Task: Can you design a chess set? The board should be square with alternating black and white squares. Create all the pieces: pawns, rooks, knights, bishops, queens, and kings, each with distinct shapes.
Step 2750:
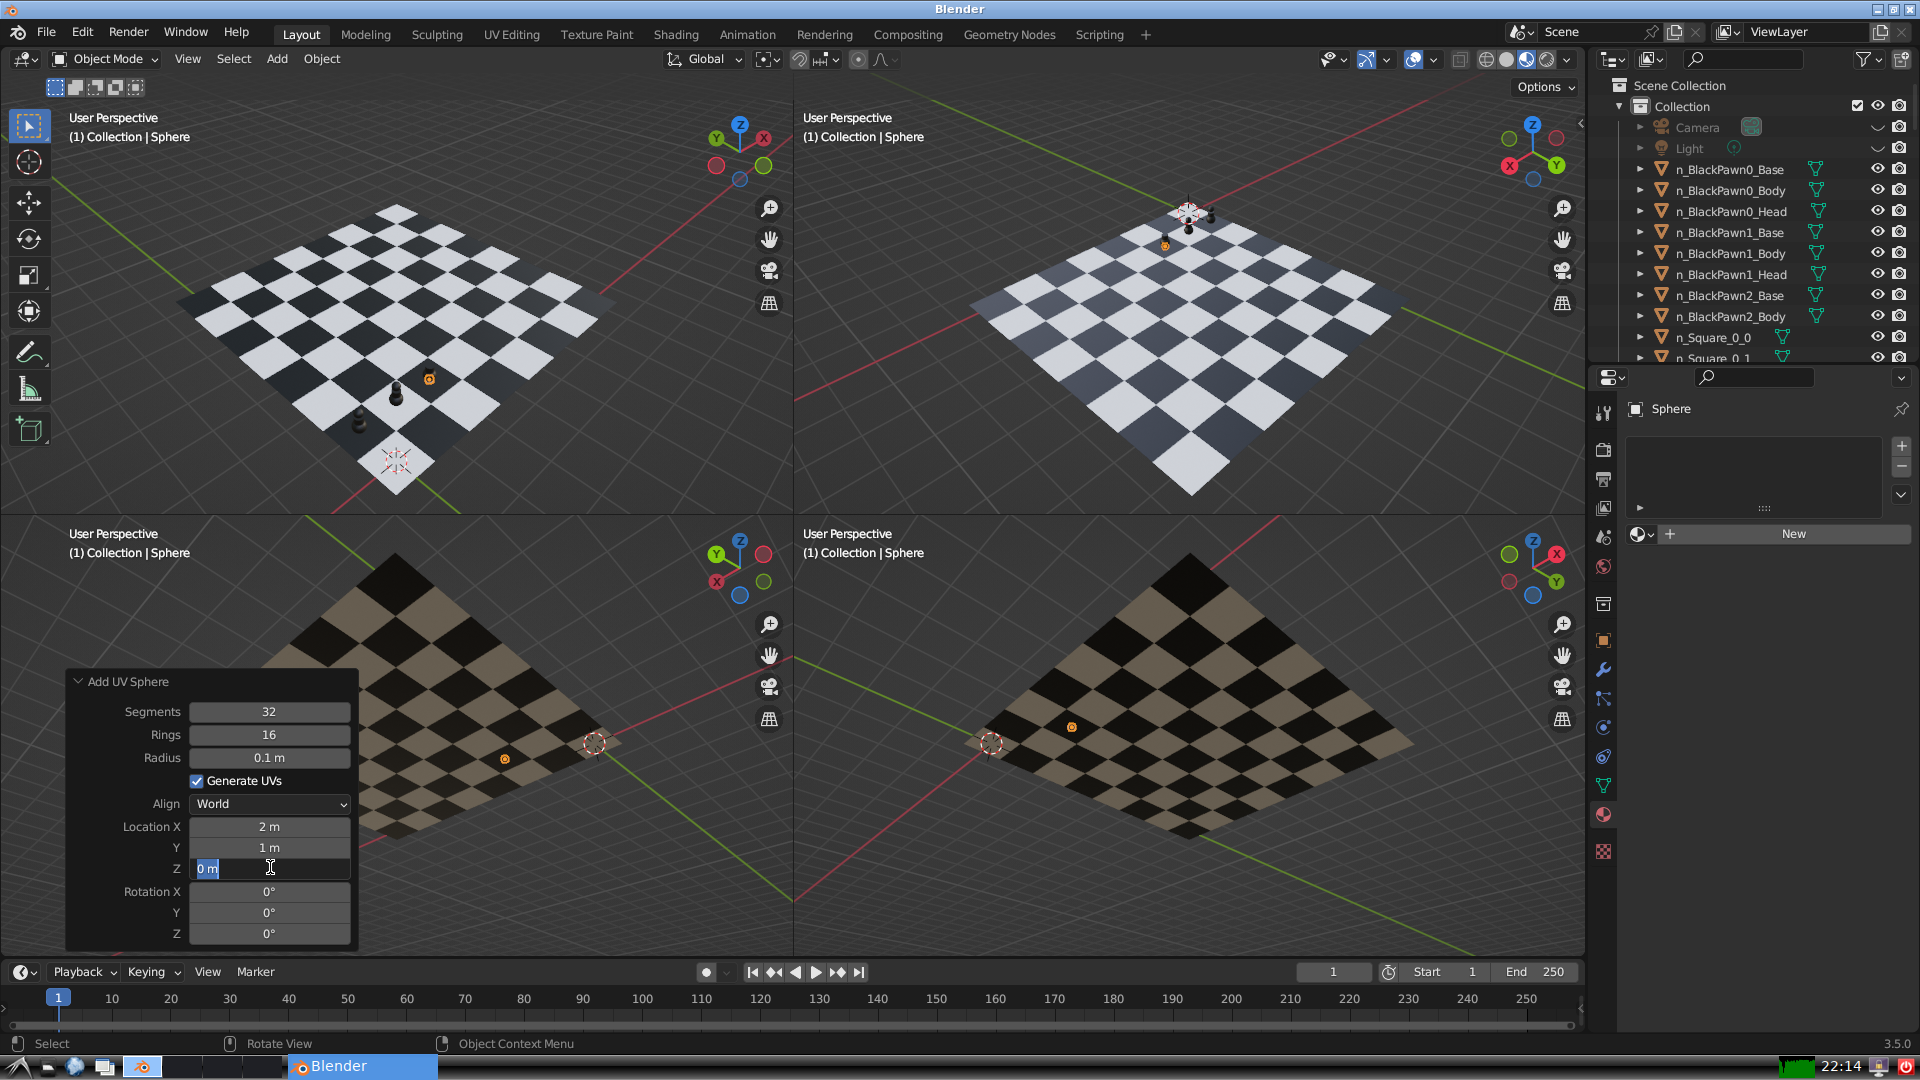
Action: input_text: 0.5